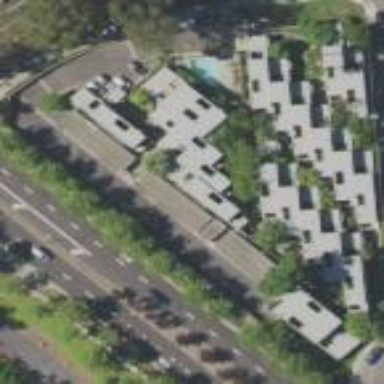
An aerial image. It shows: Residential area with apartments.